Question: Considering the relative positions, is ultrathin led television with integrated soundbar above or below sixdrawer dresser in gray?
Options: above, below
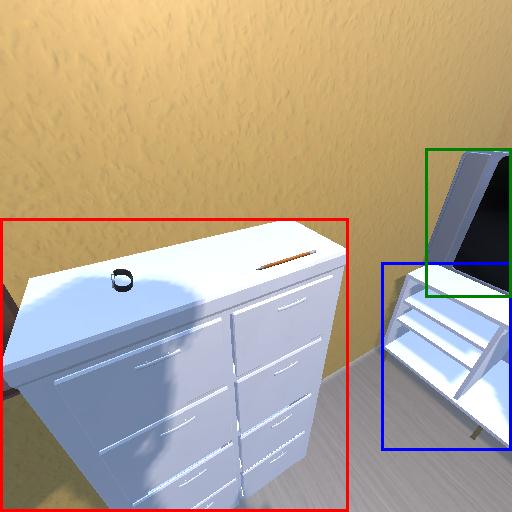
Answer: above